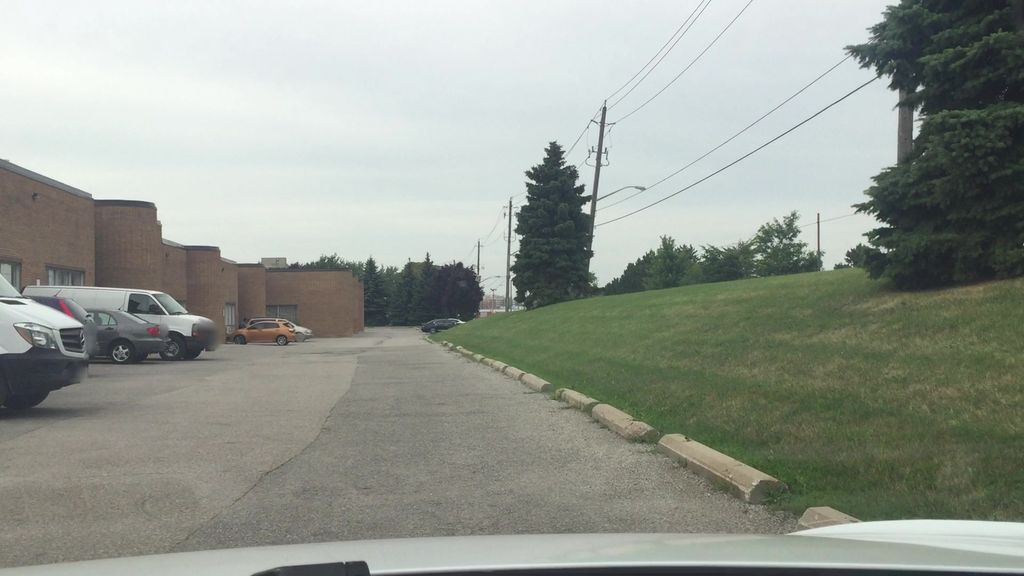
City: toronto